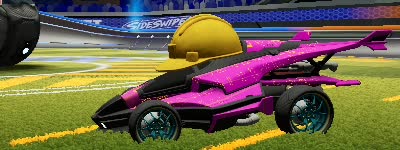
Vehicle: aftershock